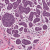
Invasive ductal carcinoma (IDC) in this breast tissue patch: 0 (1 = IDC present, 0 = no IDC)